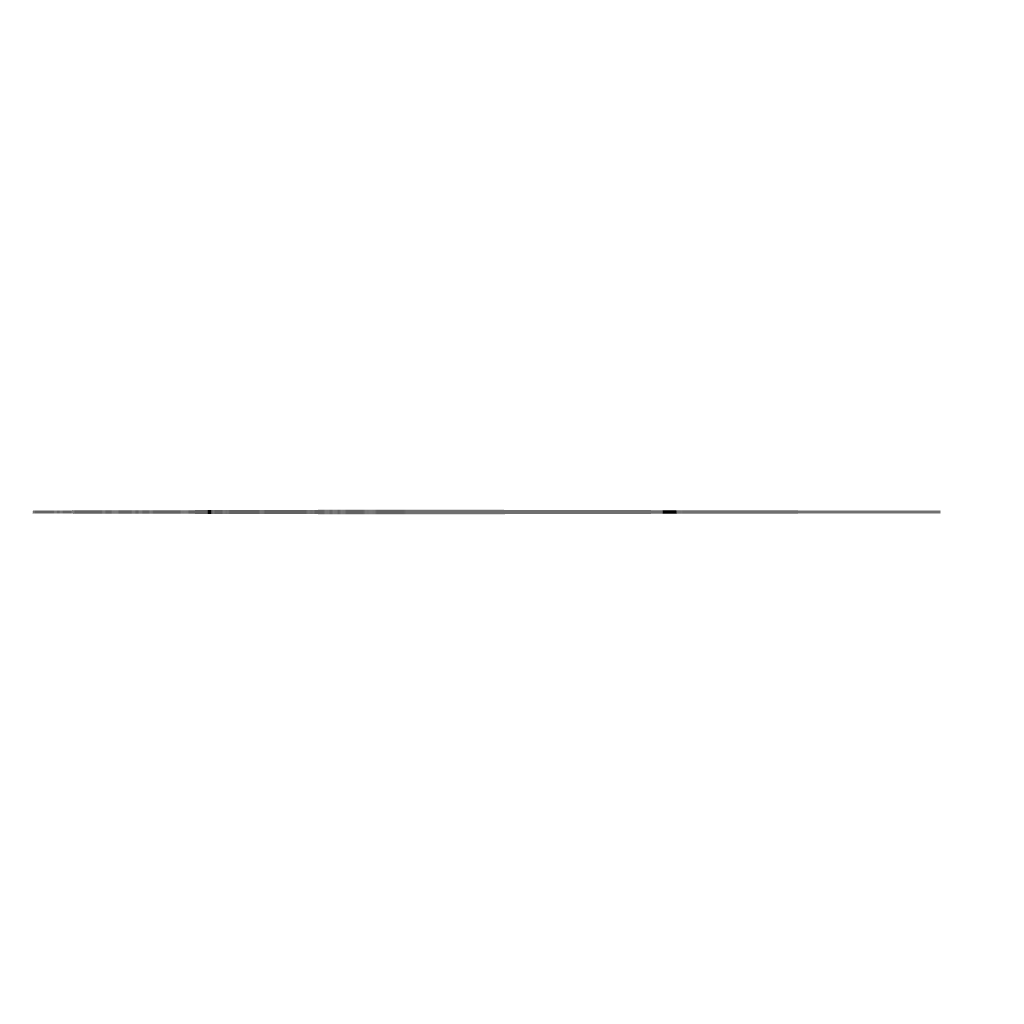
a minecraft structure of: Minnesota Vikings Logo bad low quality